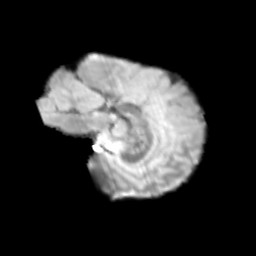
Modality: T2w
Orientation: sagittal
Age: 11
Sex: male
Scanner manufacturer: siemens
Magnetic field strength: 3 T
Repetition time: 3.8 s
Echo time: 0.07 s